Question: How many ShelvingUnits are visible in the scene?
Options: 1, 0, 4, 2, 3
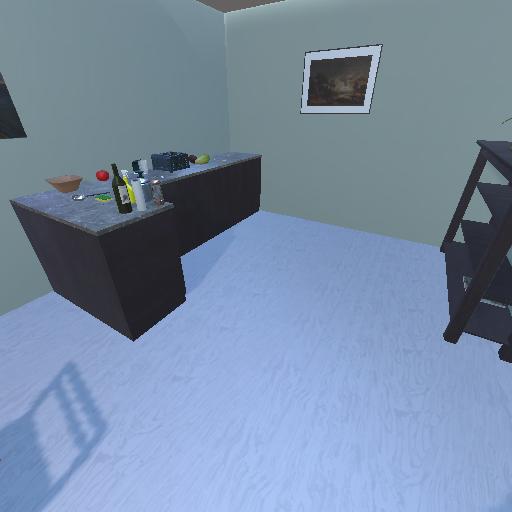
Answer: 1